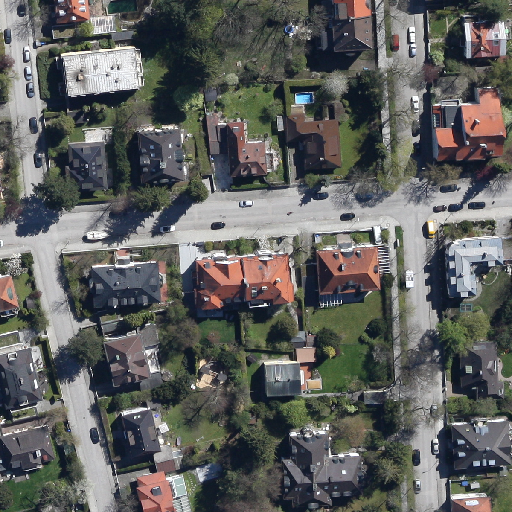
Referring expression: light-duty vehicle